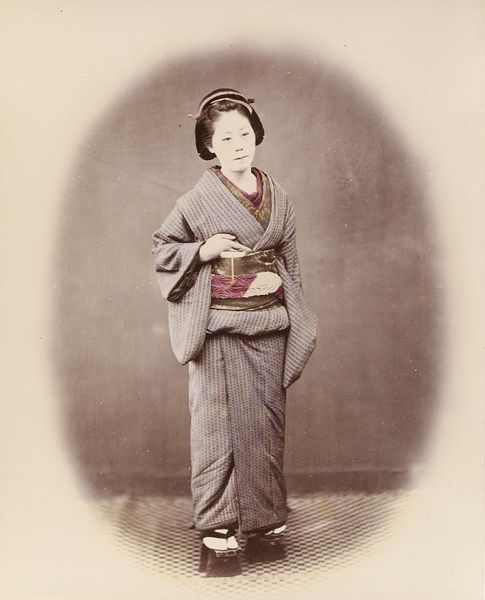
Titel: Japanerin
Künstler: Felice Beato
Standort: Hamburg
Institution: Museum für Kunst und Gewerbe Hamburg
Schlagwörter: frau, mode, kleidung, portrait, foto, fotografie, photographie, photo, tracht, albumin, kimono, lichtbild, handkoloriert, volkstracht, ethnologie, reisefotografie, bildwerke, angewandte und bildende kunst, hessische systematik, porträt, schwarzweißpositivverfahren, silbersalzverfahren, schwarzweißfotografie, porträtfotografie, porträtphotographie, reisephotographie, albuminpapier, handkolorierung, kulturanthropologie